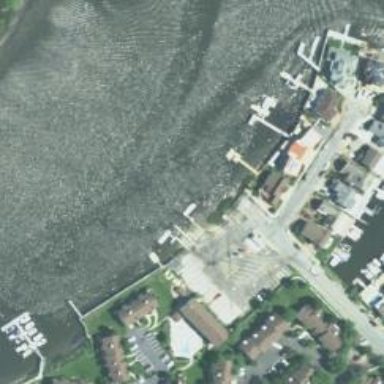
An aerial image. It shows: Dock by the waterway.